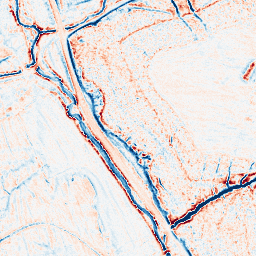
Category: edge_preserving
Decomposition family: anisotropic_diffusion
Decomposition parameters: iterations: 10
kappa: 10
gamma: 0.2
Upsampling method: bspline
Upsampling parameters: scale: 4
Upsampling scale: 4